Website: crate-barrel
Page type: account-selection
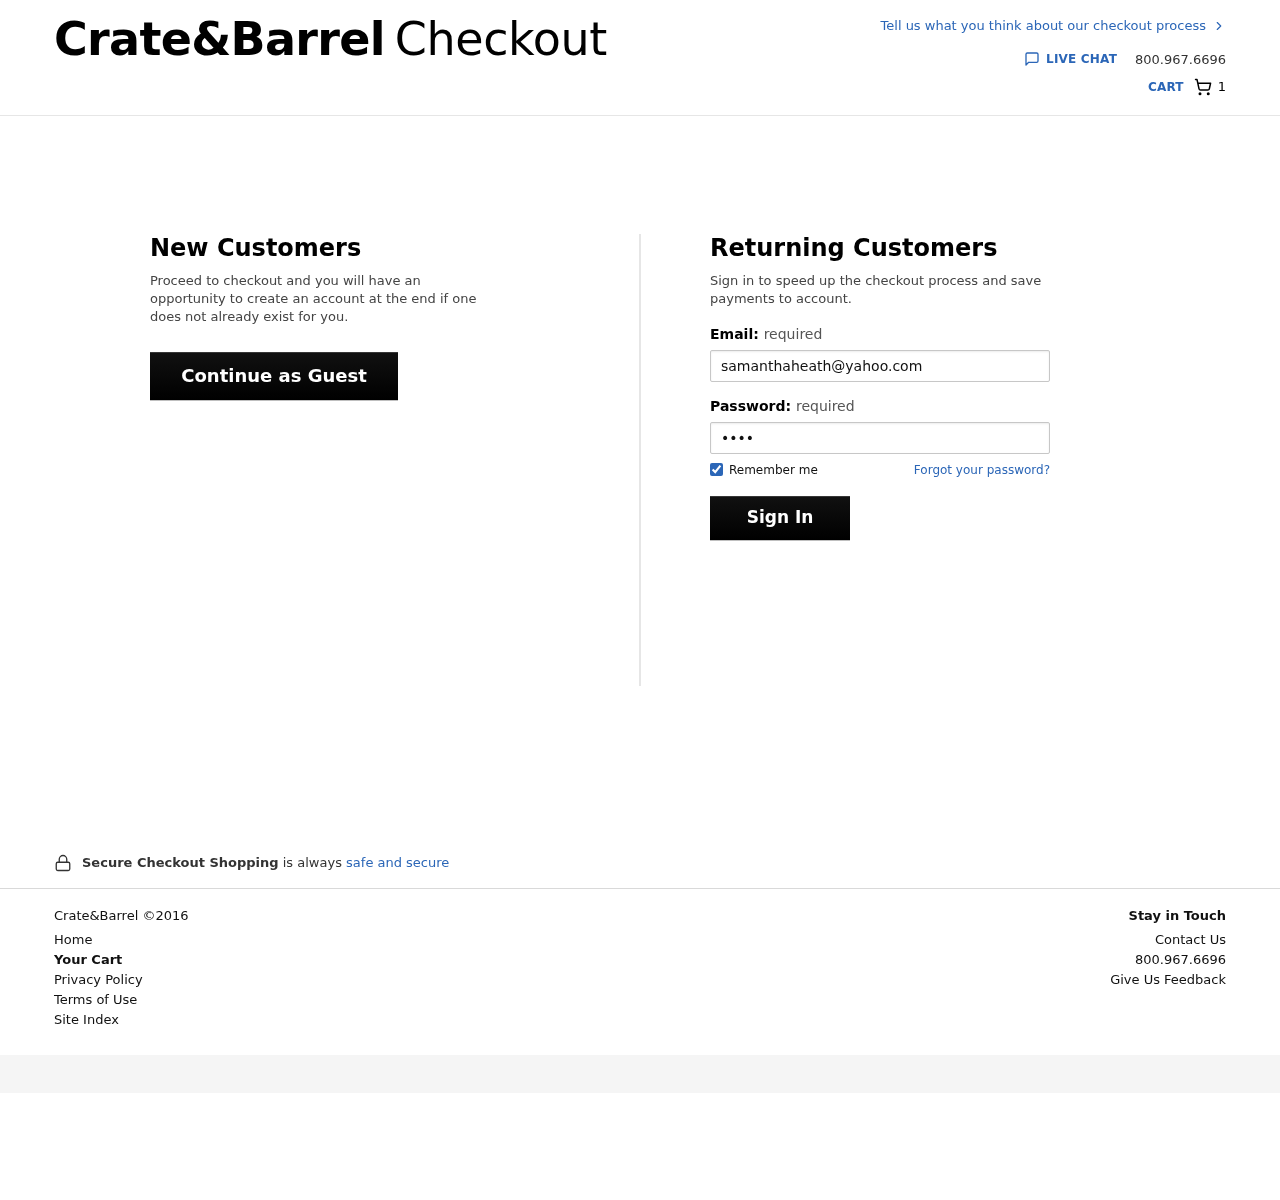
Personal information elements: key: PII_EMAIL
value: samanthaheath@yahoo.com
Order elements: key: ORDER_NUM_ITEMS
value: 1